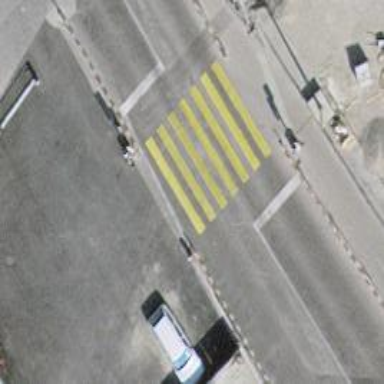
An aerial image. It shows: Crossing with traffic signals.